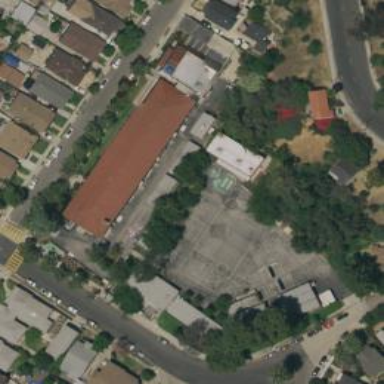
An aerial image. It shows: School.